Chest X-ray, PA view. Patient: 47 years old, sex F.
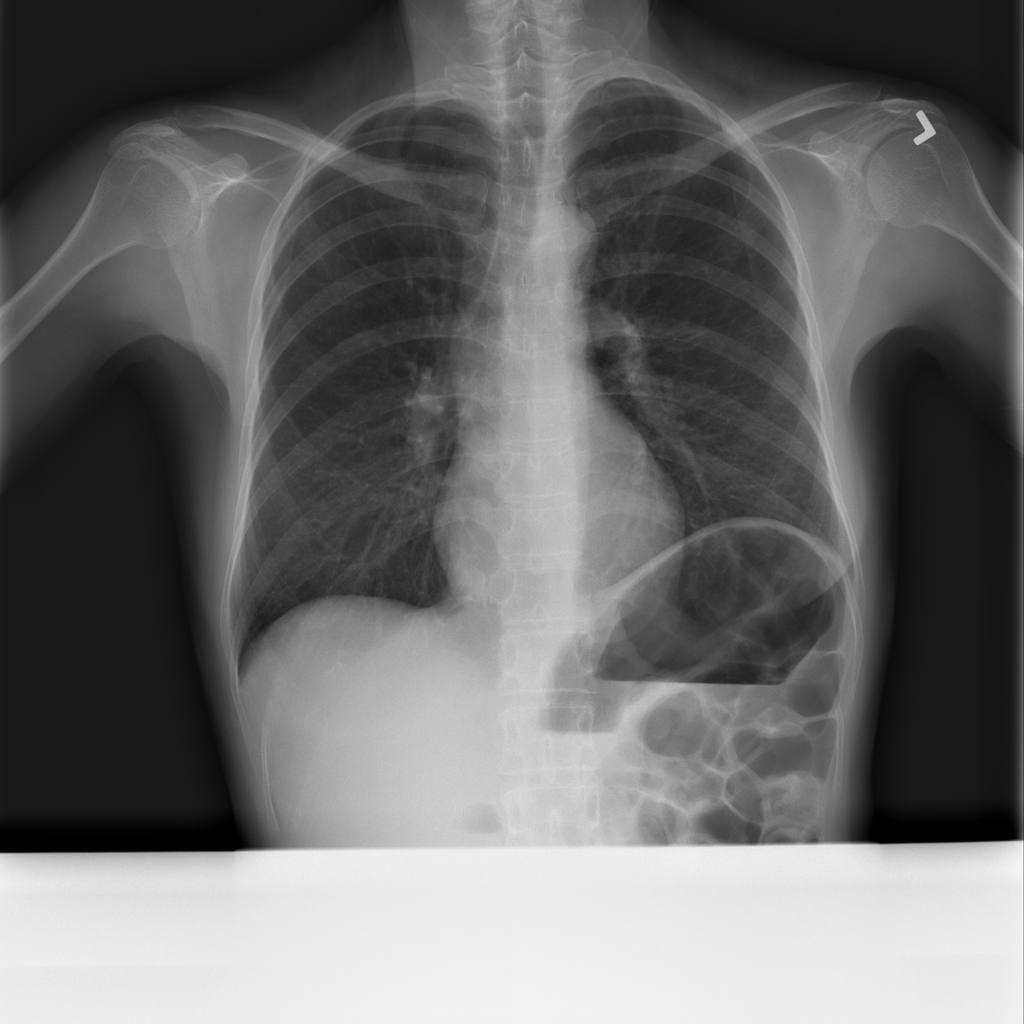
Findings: Pneumothorax